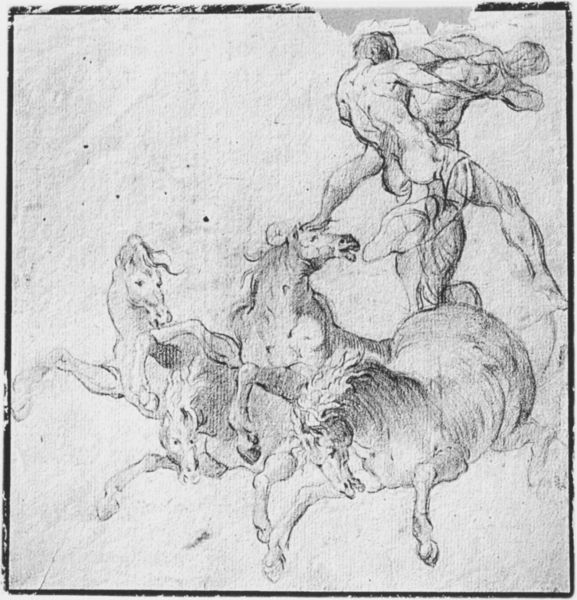
Titel: Pluto und Proserpina mit Vierergespann
Künstler: Joseph d. Ä. Heintz
Institution: Stuttgart, Staatsgalerie
Schlagwörter: kampf, nackt, weiß, menschen, bewegung, grau, männer, rücken, schwarz, skizze, zeichnung, arme, mensch, gewand, pferd, pferde, beine, hufe, mähne, zwei, studie, wild, muskeln, vier, kämpfen, fleck, galopp, ringen, riss, mähnen, zweichnung, po